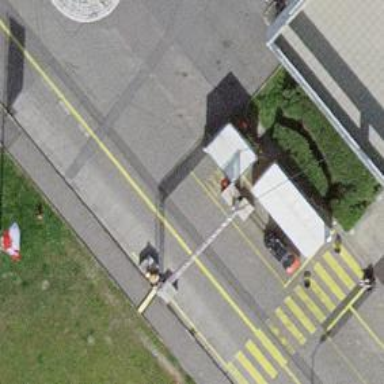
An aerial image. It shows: Lift gate barrier.